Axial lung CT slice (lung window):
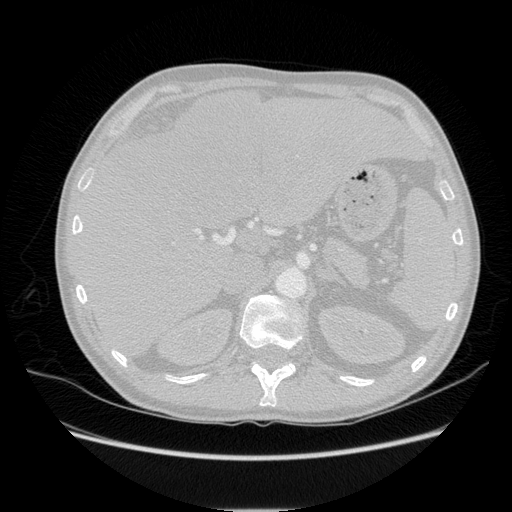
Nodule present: no